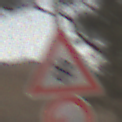
Verkehrszeichen: SchneeOderEisglaette
Zusatzzeichen unten: VerbotUeberholenEinspurigeFahrzeuge
Umgebung: Outdoor, RoadRail
Tageszeit: SunriseSunset
Wetter: PartlyCloudy
Licht: Natural
Jahreszeit: NotSpecified
Kontrast: LowContrast